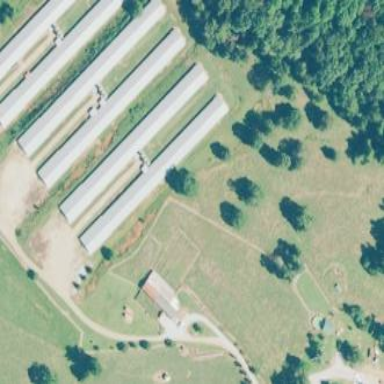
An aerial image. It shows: Farm auxiliary building.